Question:
If I want to use the image as button background, how can I do it? 9 patch? Or fixed image(ldip/mdip/hdip)?
Thanks!
edit:
thanks for the two replies, I know the tool draw9patch, but I don't know how to define the vertical area so it won't destroy the gradient?
Thanks!
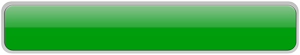
Answer: I believe that a 9-patch would be the more elegant solution. You can use the "draw9patch" tool from the "tools" folder in your Android SDK to do this. The official Android documentation gives a good overview on how to use this : <URL>